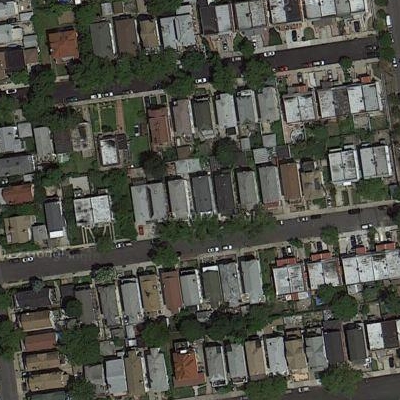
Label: fResident